Aerial crown-view tile of a tropical tree (Barro Colorado Island, Panama), acquired 20241216:
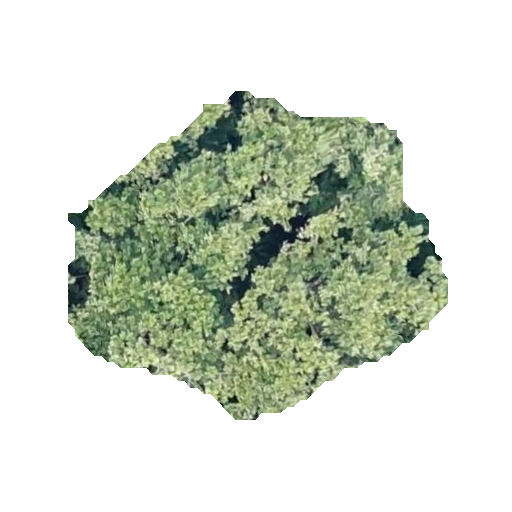
Species: Anacardium excelsum
GBIF accepted scientific name: Anacardium excelsum
Crown area: 123.744 m²